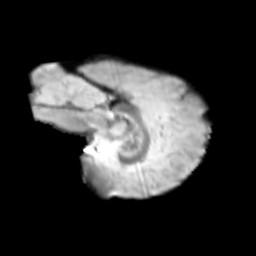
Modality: T2w
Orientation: sagittal
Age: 11
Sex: male
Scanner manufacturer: siemens
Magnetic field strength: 3 T
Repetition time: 3.8 s
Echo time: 0.07 s